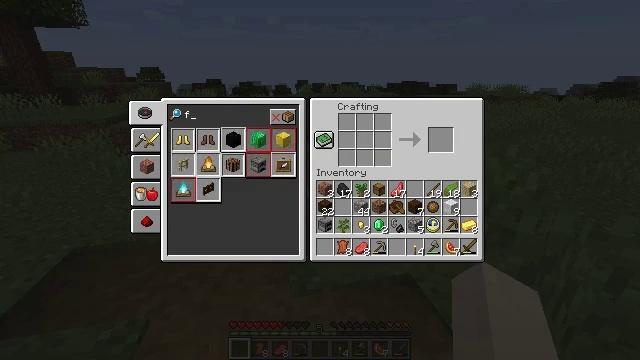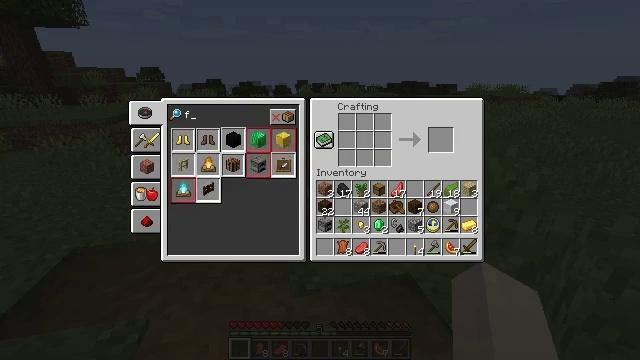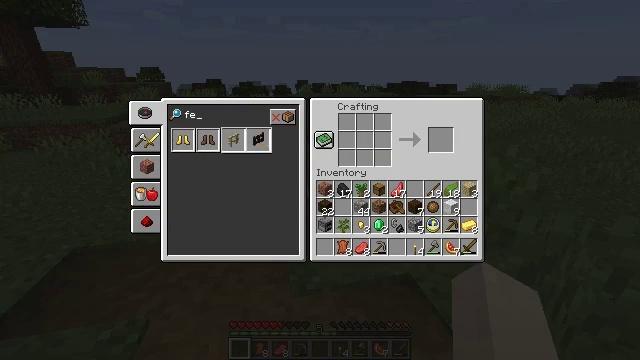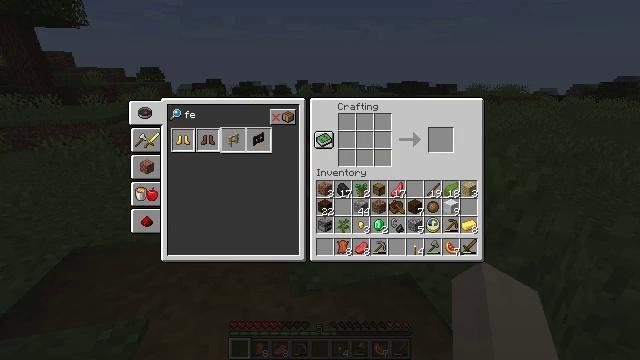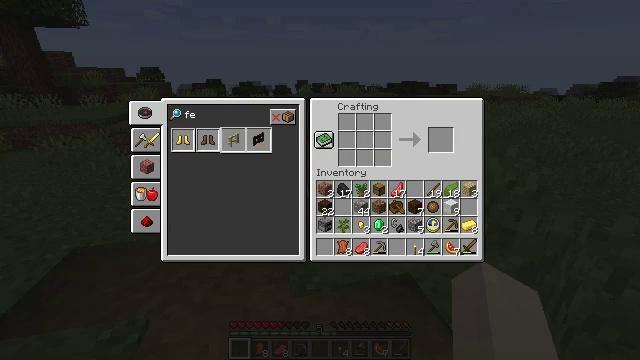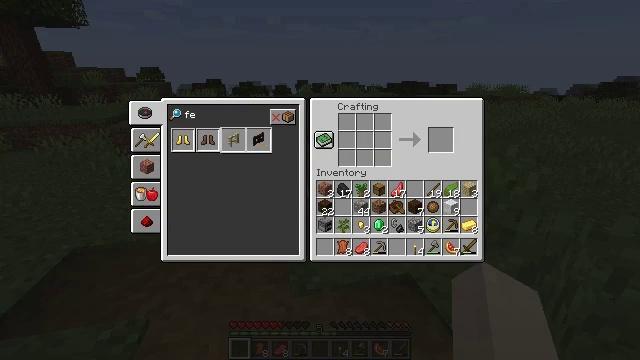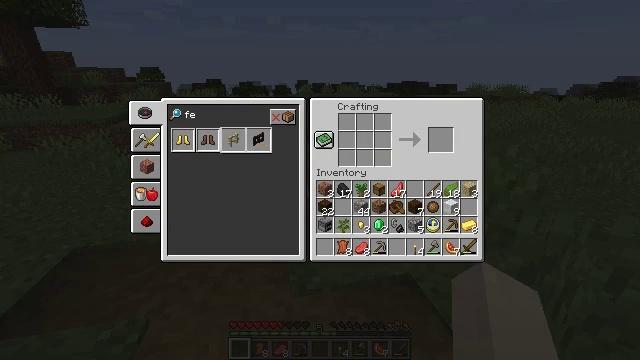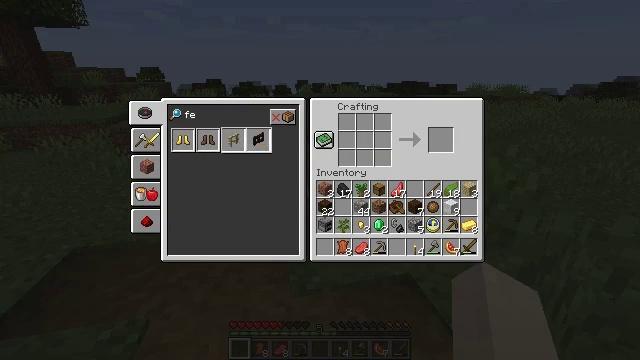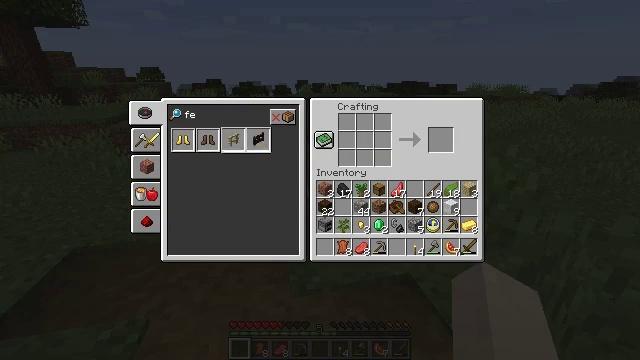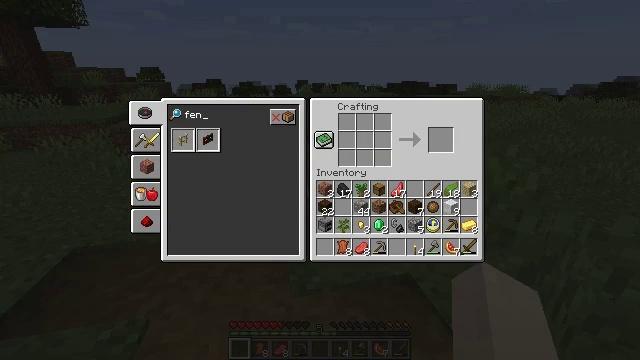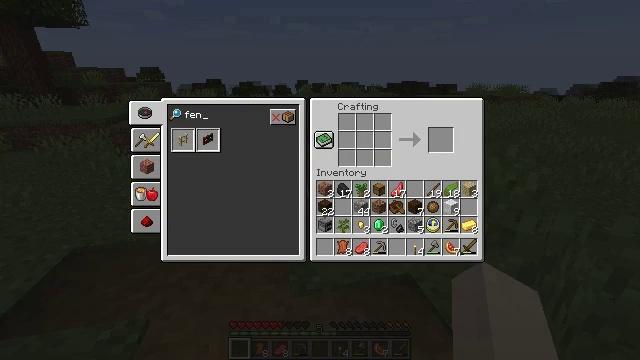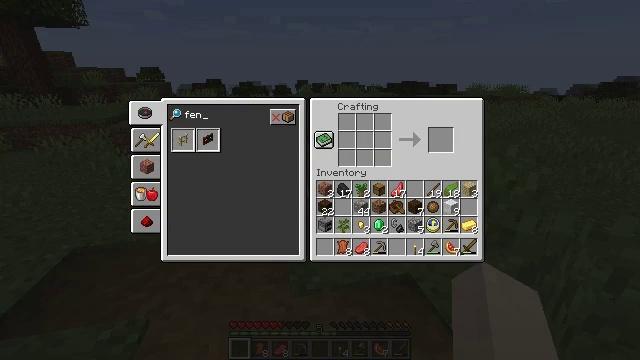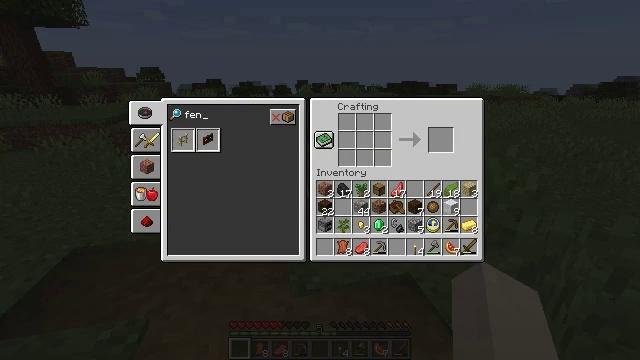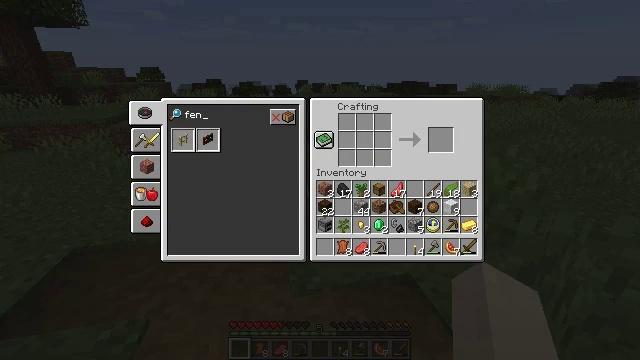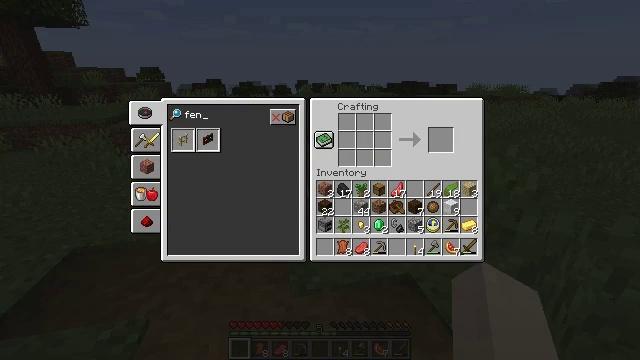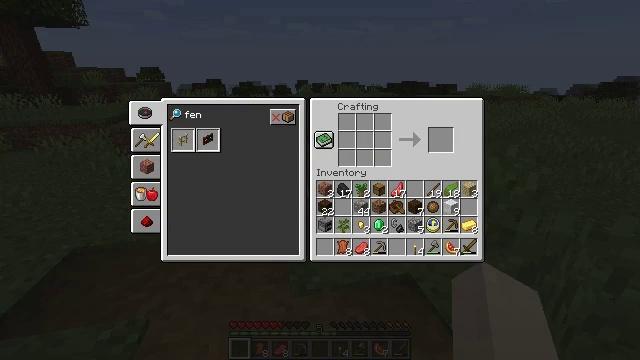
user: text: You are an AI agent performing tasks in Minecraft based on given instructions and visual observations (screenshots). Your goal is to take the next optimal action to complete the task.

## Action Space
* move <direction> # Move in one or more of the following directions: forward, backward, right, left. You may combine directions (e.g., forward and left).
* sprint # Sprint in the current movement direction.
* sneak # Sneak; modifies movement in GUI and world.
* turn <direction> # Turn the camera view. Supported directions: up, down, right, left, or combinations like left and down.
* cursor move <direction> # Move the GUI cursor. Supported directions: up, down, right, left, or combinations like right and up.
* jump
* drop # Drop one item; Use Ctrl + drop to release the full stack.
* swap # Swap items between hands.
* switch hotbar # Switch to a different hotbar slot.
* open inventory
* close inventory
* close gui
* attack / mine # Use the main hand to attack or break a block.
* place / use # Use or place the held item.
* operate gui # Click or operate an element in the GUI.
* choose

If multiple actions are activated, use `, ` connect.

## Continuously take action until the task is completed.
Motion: motion action
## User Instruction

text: Make a dark oak fence using dark oak planks and sticks.
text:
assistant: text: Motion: no_op
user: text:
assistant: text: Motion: open inventory
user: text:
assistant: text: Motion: open inventory
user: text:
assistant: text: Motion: no_op
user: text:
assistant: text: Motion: no_op
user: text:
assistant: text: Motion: no_op
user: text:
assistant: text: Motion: no_op
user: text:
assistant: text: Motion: no_op
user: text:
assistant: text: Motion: no_op
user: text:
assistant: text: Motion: no_op
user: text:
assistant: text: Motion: no_op
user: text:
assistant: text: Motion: no_op
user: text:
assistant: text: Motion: no_op
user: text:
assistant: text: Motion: no_op
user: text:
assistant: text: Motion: no_op
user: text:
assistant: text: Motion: no_op
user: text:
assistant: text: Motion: no_op
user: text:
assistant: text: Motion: turn down
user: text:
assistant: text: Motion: no_op
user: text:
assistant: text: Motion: no_op
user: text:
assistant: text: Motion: no_op
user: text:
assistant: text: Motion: no_op
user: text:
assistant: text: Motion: no_op
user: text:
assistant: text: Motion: no_op
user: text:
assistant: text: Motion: no_op
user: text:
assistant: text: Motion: no_op
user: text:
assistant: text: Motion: no_op
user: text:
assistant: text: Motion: no_op
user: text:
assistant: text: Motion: turn left
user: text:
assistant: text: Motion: turn left